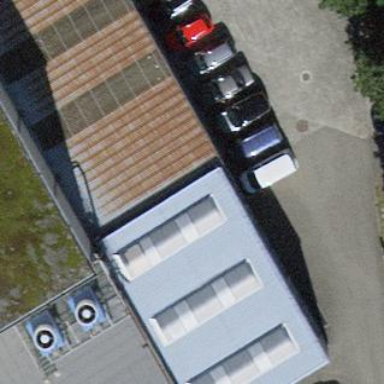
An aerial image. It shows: Industrial building serving as events venue.